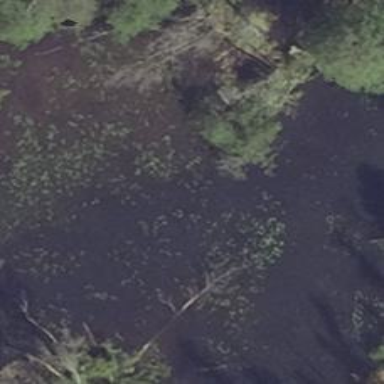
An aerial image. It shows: Peaceful pond surrounded by nature.